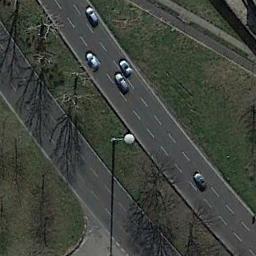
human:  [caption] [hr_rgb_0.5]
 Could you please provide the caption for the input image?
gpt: The freeway is surrounded by a large green lawn with five cars on the freeway .

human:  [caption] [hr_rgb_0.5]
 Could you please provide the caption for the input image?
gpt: Two straight freeways and a small road go through the lawn with some trees .

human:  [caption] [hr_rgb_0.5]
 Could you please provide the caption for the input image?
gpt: There are several cars on the highway .

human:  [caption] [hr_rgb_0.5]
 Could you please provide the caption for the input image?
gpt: The freeway goes through the grass with some cars .

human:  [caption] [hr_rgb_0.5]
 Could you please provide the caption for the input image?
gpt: There are lawns and some withered trees beside the freeway with five cars .